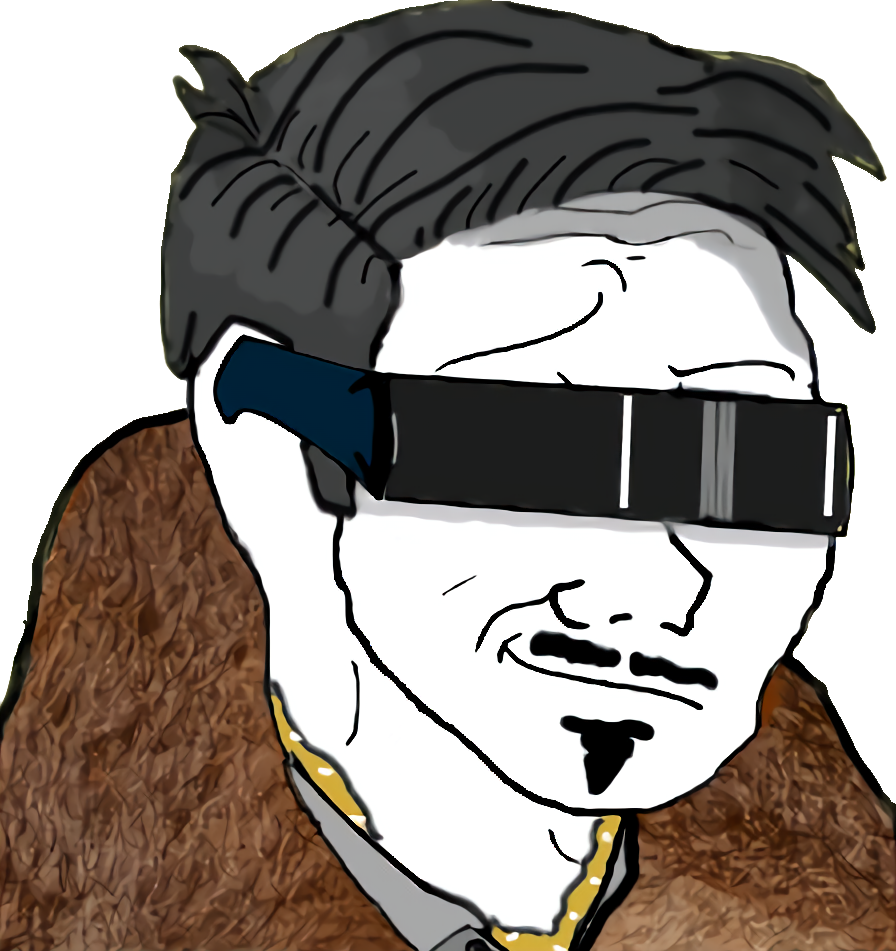
Label: 5_Smugjak